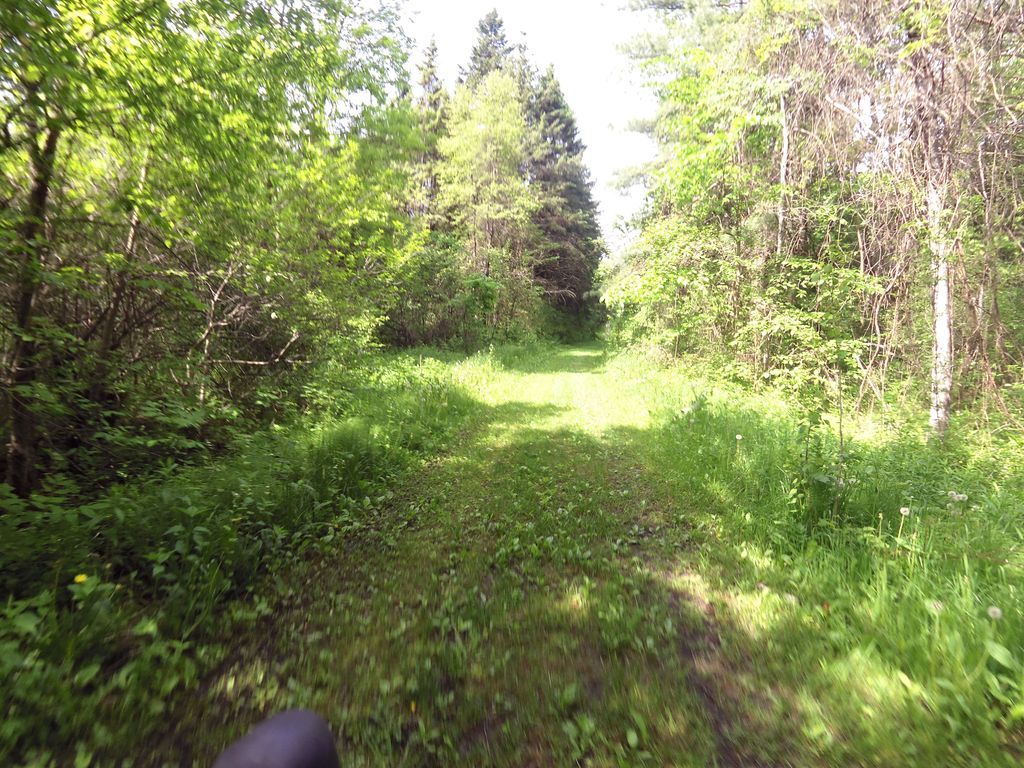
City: ottawa-gatineau